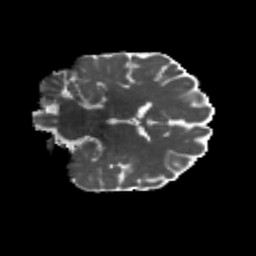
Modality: MD
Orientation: coronal
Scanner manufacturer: siemens
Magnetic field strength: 3 T
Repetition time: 4.16 s
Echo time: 0.0806 s